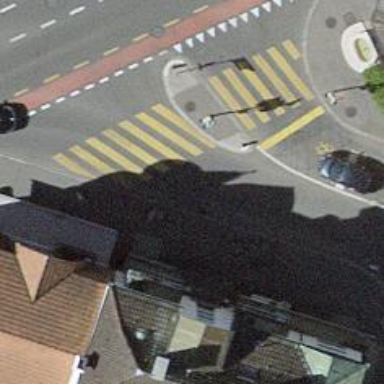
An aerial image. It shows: Road crossing with traffic signals and island.